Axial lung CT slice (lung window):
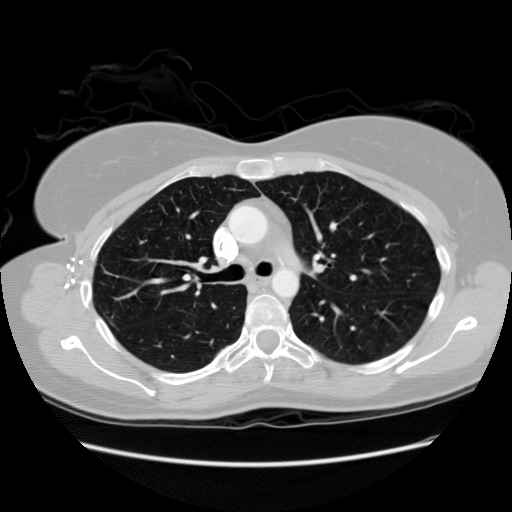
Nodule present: no